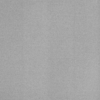
Label: dusty